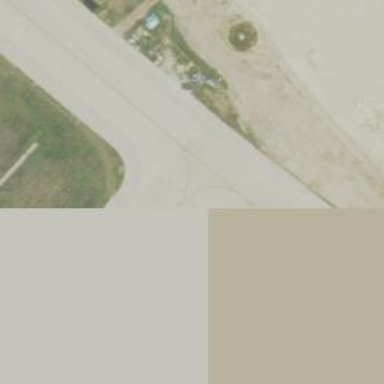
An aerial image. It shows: Image of taxiway at airport.